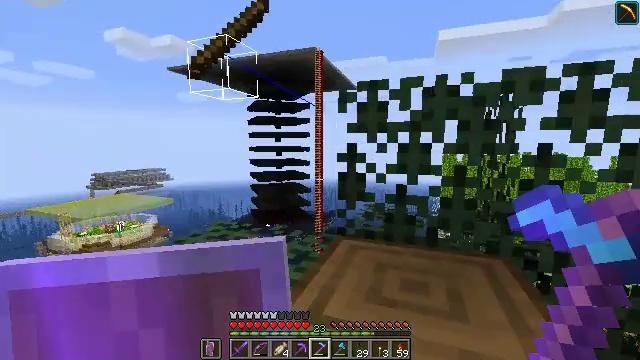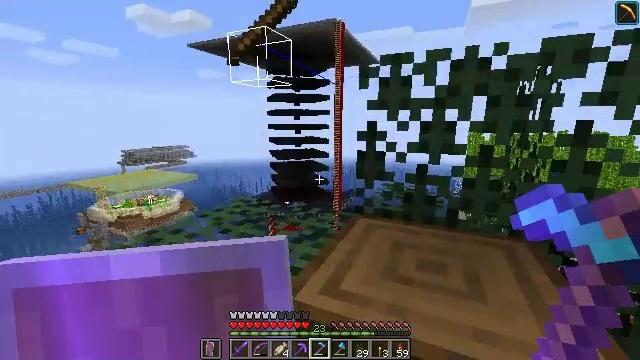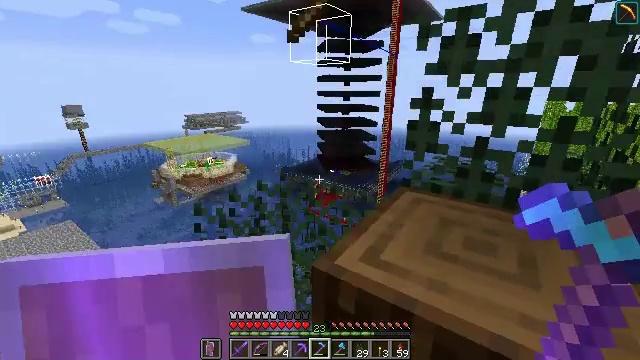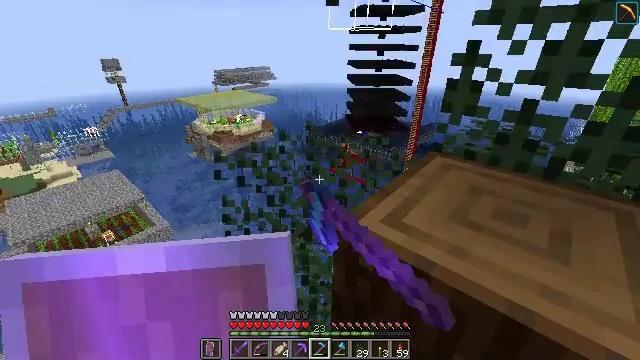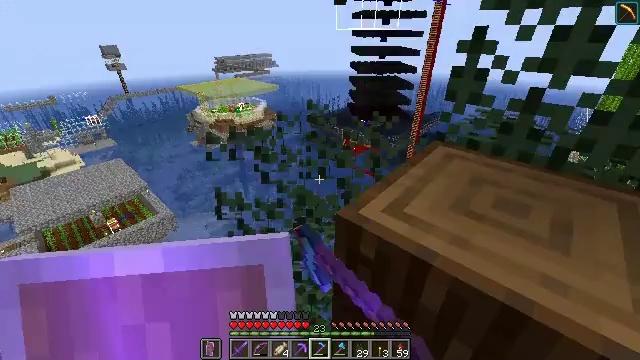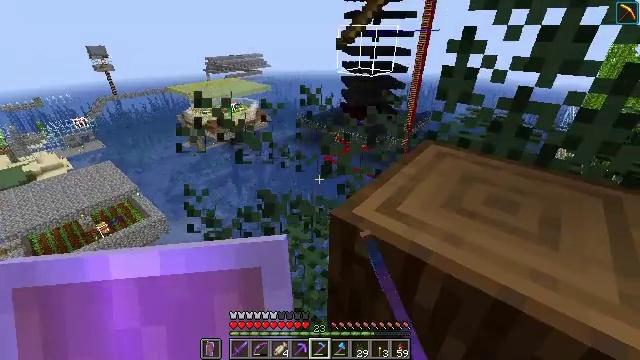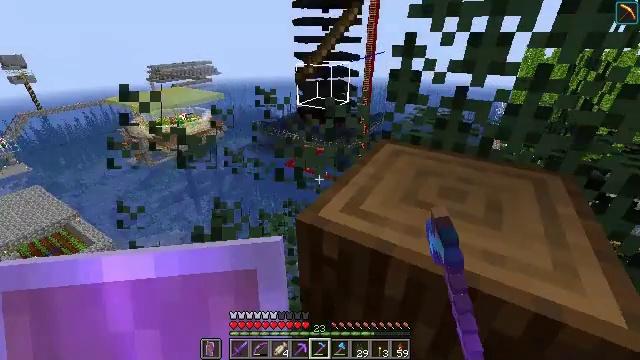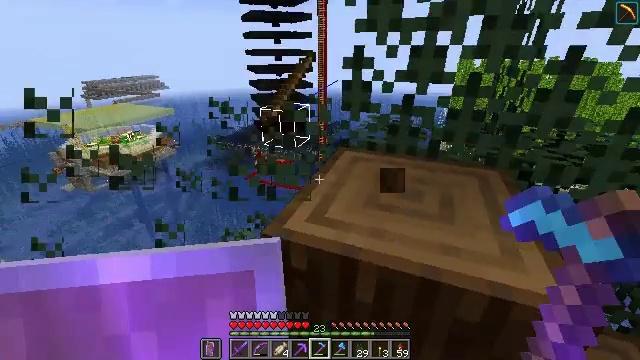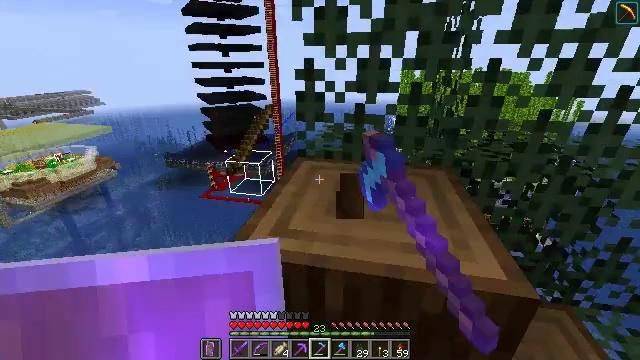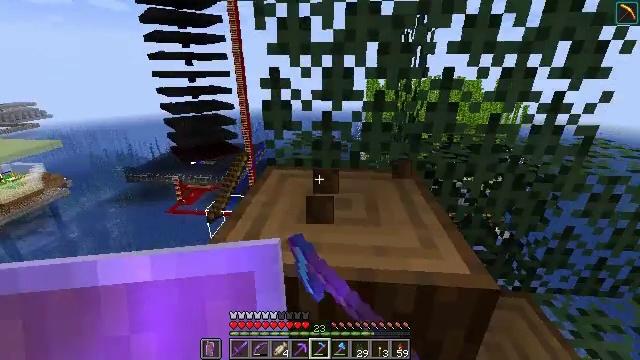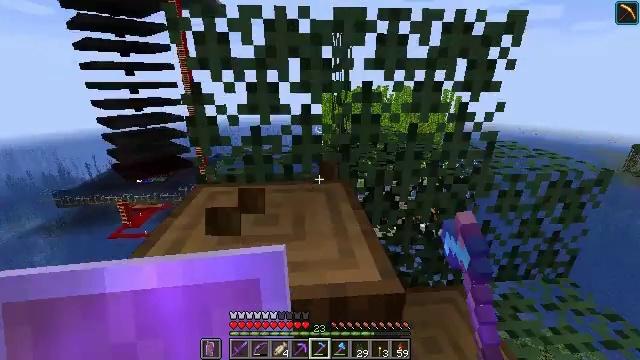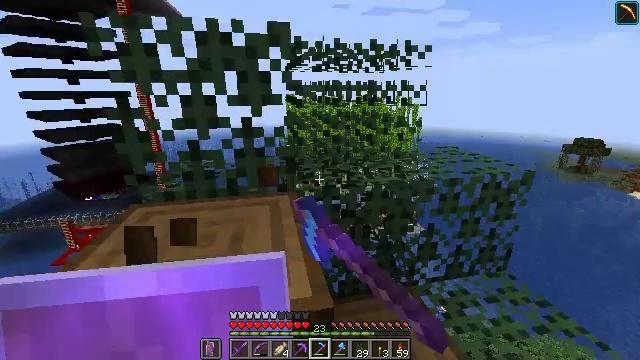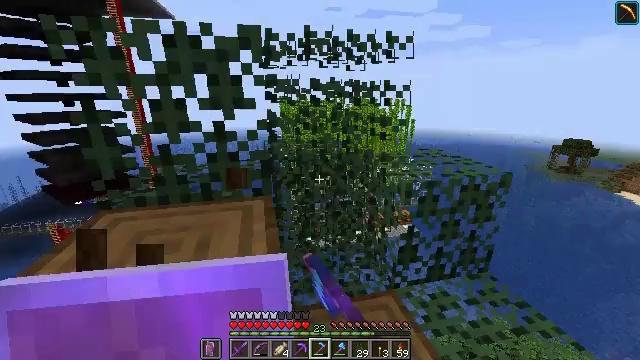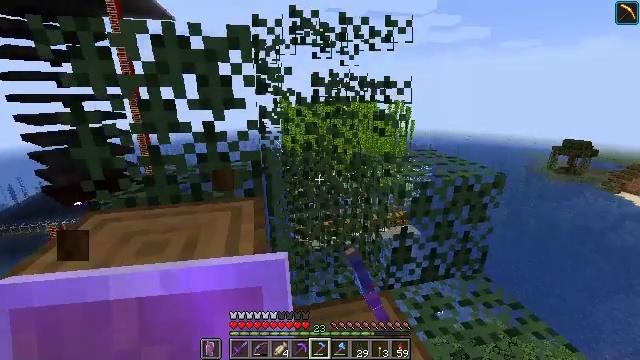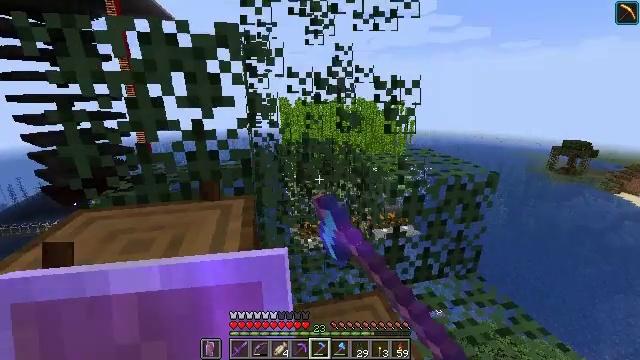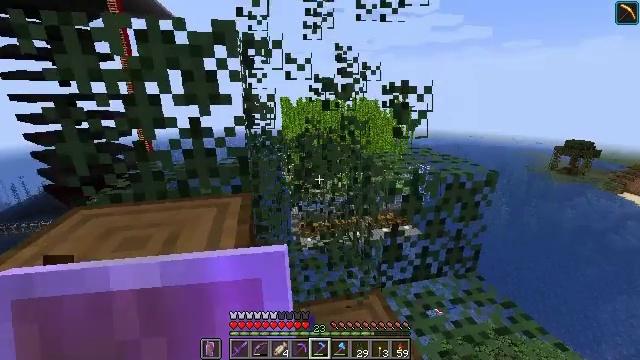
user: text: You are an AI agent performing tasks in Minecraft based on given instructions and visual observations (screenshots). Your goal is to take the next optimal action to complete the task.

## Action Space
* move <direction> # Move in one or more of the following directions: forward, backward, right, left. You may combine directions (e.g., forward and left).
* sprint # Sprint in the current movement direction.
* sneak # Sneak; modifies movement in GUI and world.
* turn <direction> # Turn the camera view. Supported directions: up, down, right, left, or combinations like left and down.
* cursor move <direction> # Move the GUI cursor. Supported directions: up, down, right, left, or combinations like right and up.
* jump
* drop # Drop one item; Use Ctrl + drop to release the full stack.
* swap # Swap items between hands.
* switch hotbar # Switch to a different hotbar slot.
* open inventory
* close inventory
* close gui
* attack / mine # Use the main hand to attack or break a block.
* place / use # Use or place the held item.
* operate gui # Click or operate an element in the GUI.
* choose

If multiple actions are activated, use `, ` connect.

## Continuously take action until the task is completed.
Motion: motion action
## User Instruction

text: Collect spruce leaves for landscaping.
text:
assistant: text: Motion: turn left and down, attack / mine
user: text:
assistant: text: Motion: turn left and down, attack / mine
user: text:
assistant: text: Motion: turn left and down, attack / mine
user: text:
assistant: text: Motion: turn down, attack / mine
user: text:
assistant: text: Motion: turn right, attack / mine
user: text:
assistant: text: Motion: turn right and up, attack / mine
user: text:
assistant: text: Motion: turn right and up, attack / mine
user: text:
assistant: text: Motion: turn right and up, attack / mine
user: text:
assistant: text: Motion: move right, turn right and up, attack / mine
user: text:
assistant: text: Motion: move right, turn right and up, attack / mine
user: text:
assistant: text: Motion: move right, turn right and up, attack / mine
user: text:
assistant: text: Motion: turn right, attack / mine
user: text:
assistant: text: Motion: attack / mine
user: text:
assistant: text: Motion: attack / mine
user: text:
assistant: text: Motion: attack / mine
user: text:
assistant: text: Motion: turn left, attack / mine
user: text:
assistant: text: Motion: turn left, attack / mine
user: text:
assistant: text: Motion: turn left, attack / mine
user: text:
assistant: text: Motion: turn left and down, attack / mine
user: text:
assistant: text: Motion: turn left and down, attack / mine
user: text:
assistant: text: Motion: attack / mine
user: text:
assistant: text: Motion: turn right, attack / mine
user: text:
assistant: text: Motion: turn right and down, attack / mine
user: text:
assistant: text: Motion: move forward, turn right and down, attack / mine
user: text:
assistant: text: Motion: move forward, attack / mine
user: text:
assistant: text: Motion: move forward, attack / mine
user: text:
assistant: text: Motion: move forward and move right, turn left, attack / mine
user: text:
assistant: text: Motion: move forward and move right, turn left and down, attack / mine
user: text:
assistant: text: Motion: move forward and move right, turn left and down, attack / mine
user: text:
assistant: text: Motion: move forward, turn left and down, attack / mine